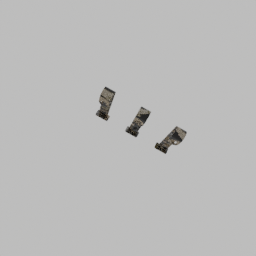
Label: architecture